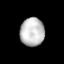
Tissue: lung
Cell type: Epithelial cells
Senescence score: 0.5789
Nuclear area (px): 667
Mean DAPI intensity: 193.01